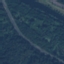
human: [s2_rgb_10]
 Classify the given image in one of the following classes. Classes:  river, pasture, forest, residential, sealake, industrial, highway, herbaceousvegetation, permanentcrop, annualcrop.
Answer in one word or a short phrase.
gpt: Highway